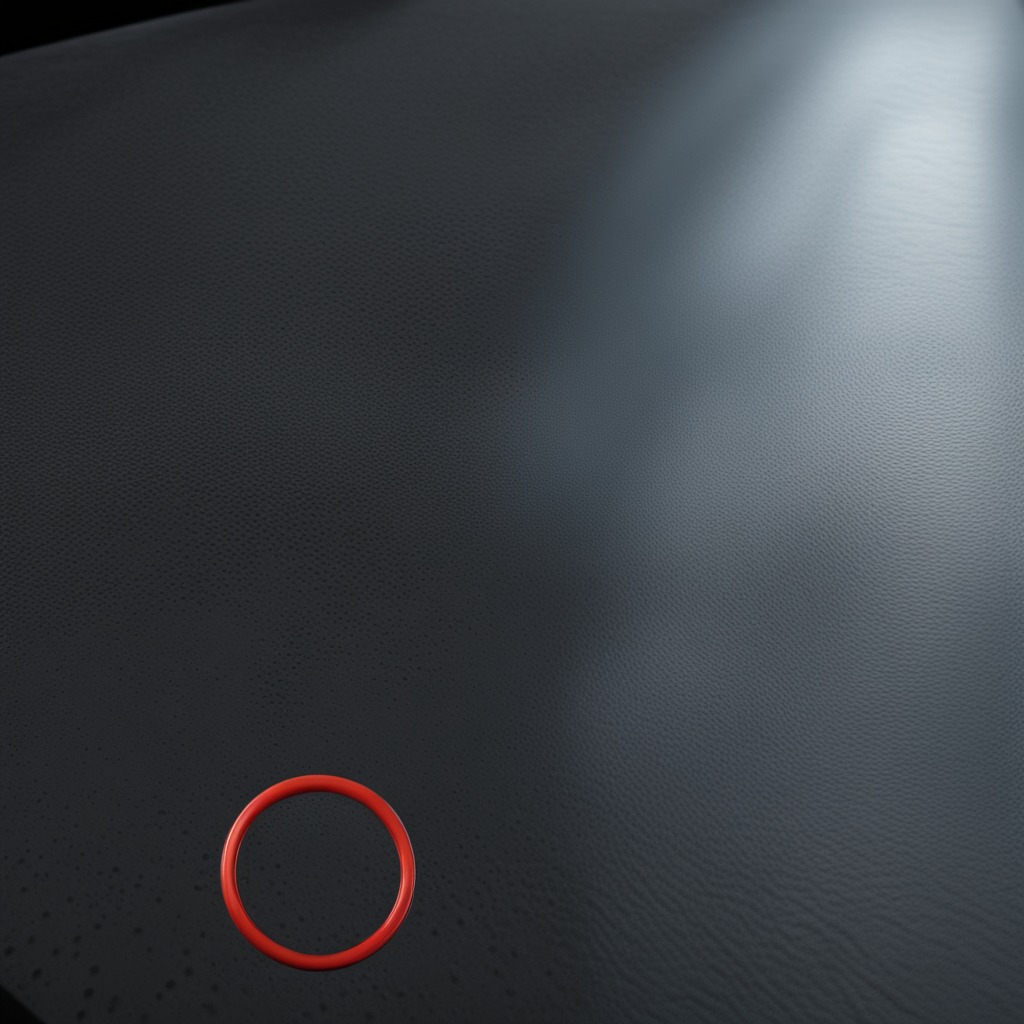
A rubber O-ring is lying on the clean granite table inside a workshop at night dim ambient light soft shadows worn but